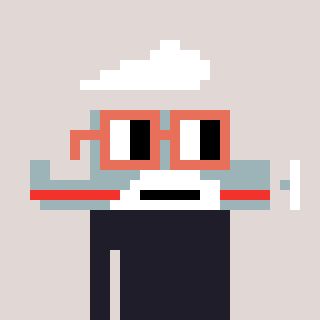
a pixel art character with square orange glasses, a plane-shaped head and a grayscale-colored body on a warm background